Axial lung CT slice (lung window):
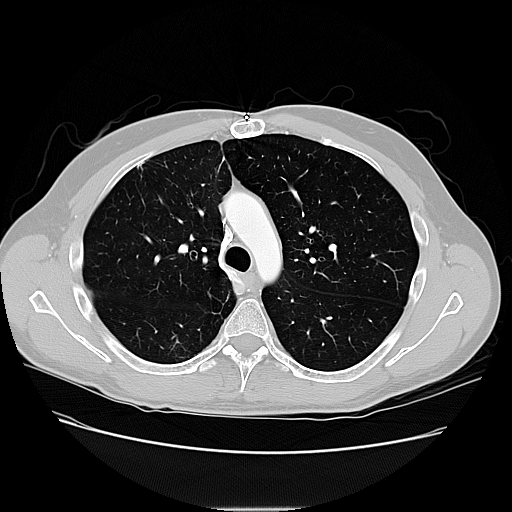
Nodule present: no